Question: I want to write an (Eclipse SmartHome Binding) for the GPIO's of a Raspberry Pi.
For the GPIO's i need to include the Pi4J libraries. I added them into a lib folder in my project folder and added the pi4j-core.jar to my Build Path.
This is my code:
'''
/**
* Copyright (c) 2014 openHAB UG (haftungsbeschraenkt) and others.
* All rights reserved. This program and the accompanying materials
* are made available under the terms of the Eclipse Public License v1.0
* which accompanies this distribution, and is available at
* http://www.eclipse.org/legal/epl-v10.html
*/
package org.openhab.binding.statusgpio.handler;
import static org.openhab.binding.statusgpio.StatusGPIOBindingConstants.*;
import java.util.concurrent.ScheduledFuture;
import java.util.concurrent.TimeUnit;
import org.eclipse.smarthome.core.library.types.StringType;
import org.eclipse.smarthome.core.thing.ChannelUID;
import org.eclipse.smarthome.core.thing.Thing;
import org.eclipse.smarthome.core.thing.binding.BaseThingHandler;
import org.eclipse.smarthome.core.types.Command;
//import org.slf4j.Logger;
//import org.slf4j.LoggerFactory;
import com.pi4j.io.gpio.GpioController;
import com.pi4j.io.gpio.GpioFactory;
import com.pi4j.io.gpio.GpioPinDigitalInput;
import com.pi4j.io.gpio.PinPullResistance;
import com.pi4j.io.gpio.RaspiPin;
import com.pi4j.io.gpio.event.GpioPinDigitalStateChangeEvent;
import com.pi4j.io.gpio.event.GpioPinListenerDigital;
/**
* The {@link StatusGPIOHandler} is responsible for handling commands, which are
* sent to one of the channels.
*
* @author Arjuna W. - Initial contribution
*/
public class StatusGPIOHandler extends BaseThingHandler {
ScheduledFuture<?> refreshJob;
public StatusGPIOHandler(Thing thing) {
super(thing);
}
@Override
public void initialize() {
// TODO Auto-generated method stub
super.initialize();
startAutomaticRefresh();
}
@Override
public void handleCommand(ChannelUID channelUID, Command command) {
// TODO Auto-generated method stub
// do nothing ;)
}
private void startAutomaticRefresh() {
final GpioController gpio = GpioFactory.getInstance();
// provision gpio pin #02 as an input pin with its internal pull down
// resistor enabled
final GpioPinDigitalInput myButton = gpio.provisionDigitalInputPin(
RaspiPin.GPIO_02, PinPullResistance.PULL_DOWN);
// create and register gpio pin listener
myButton.addListener(new GpioPinListenerDigital() {
@Override
public void handleGpioPinDigitalStateChangeEvent(
GpioPinDigitalStateChangeEvent event) {
// display pin state on console
updateState(new ChannelUID(getThing().getUID(), CHANNEL_LOADING_STATE), new StringType(event.getState().toString()));
}
});
try {
for (;;) {
Thread.sleep(1000);
}
} catch (InterruptedException e) {
// TODO Auto-generated catch block
e.printStackTrace();
}
}
}
'''
The Class has no problem to find the Pi4J imports and export to a jar is also no problem. Only if I run it directly in the Eclipse OpenHab_runtime I geht the Error:

When I start the OSGI Bundle on my Raspberry Pi (and on my Win PC) I get the message:
> start 92 gogo: BundleException: Could not resolve module: org.openhab.binding.statusgpio [92]
Unresolved requirement: Import-Package: com.pi4j.io.gpio
I think I have to do something more with the Bundle to let OSGI find the Pi4J Libs???
Thanks for Help.
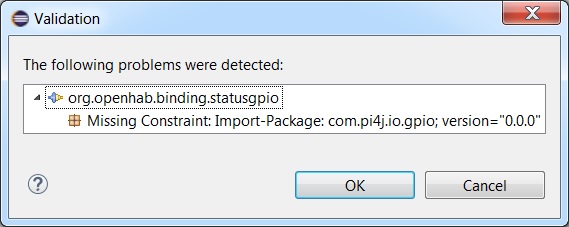
Answer: I found my own mistake:
I thought I hat to add "com.pi4j.io.gpio" to the includes in the Manifest file, but I don't want to import it from other OSGI Bundles, I want to import it from an alteady imported JAR. So I just had to delete this line and everything worked.
Edit:
I found the answer here: <URL>
This is my manifest.mf:
'''
Manifest-Version: 1.0
Bundle-ManifestVersion: 2
Bundle-Name: OutputGPIO Binding
Bundle-SymbolicName: org.openhab.binding.outputgpio;singleton:=true
Bundle-Vendor: openHAB
Bundle-Version: 2.0.0.qualifier
Bundle-RequiredExecutionEnvironment: JavaSE-1.7
Bundle-ClassPath: lib/pi4j-core.jar,
lib/pi4j-device.jar,
lib/pi4j-gpio-extension.jar,
lib/pi4j-service.jar,
.
Import-Package: com.google.common.collect,
org.eclipse.smarthome.config.core,
org.eclipse.smarthome.config.discovery,
org.eclipse.smarthome.core.library.types,
org.eclipse.smarthome.core.thing,
org.eclipse.smarthome.core.thing.binding,
org.eclipse.smarthome.core.types,
org.slf4j
Service-Component: OSGI-INF/*
Export-Package: org.openhab.binding.outputgpio,
org.openhab.binding.outputgpio.handler
'''